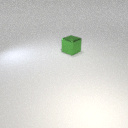
large green metal cube